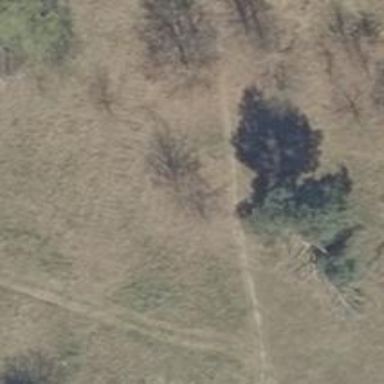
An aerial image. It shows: Grass path.